Interaction volume radius: 10 \u00c5
Interaction volume height: 20 \u00c5
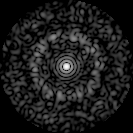
Disorder parameter: 0.8132